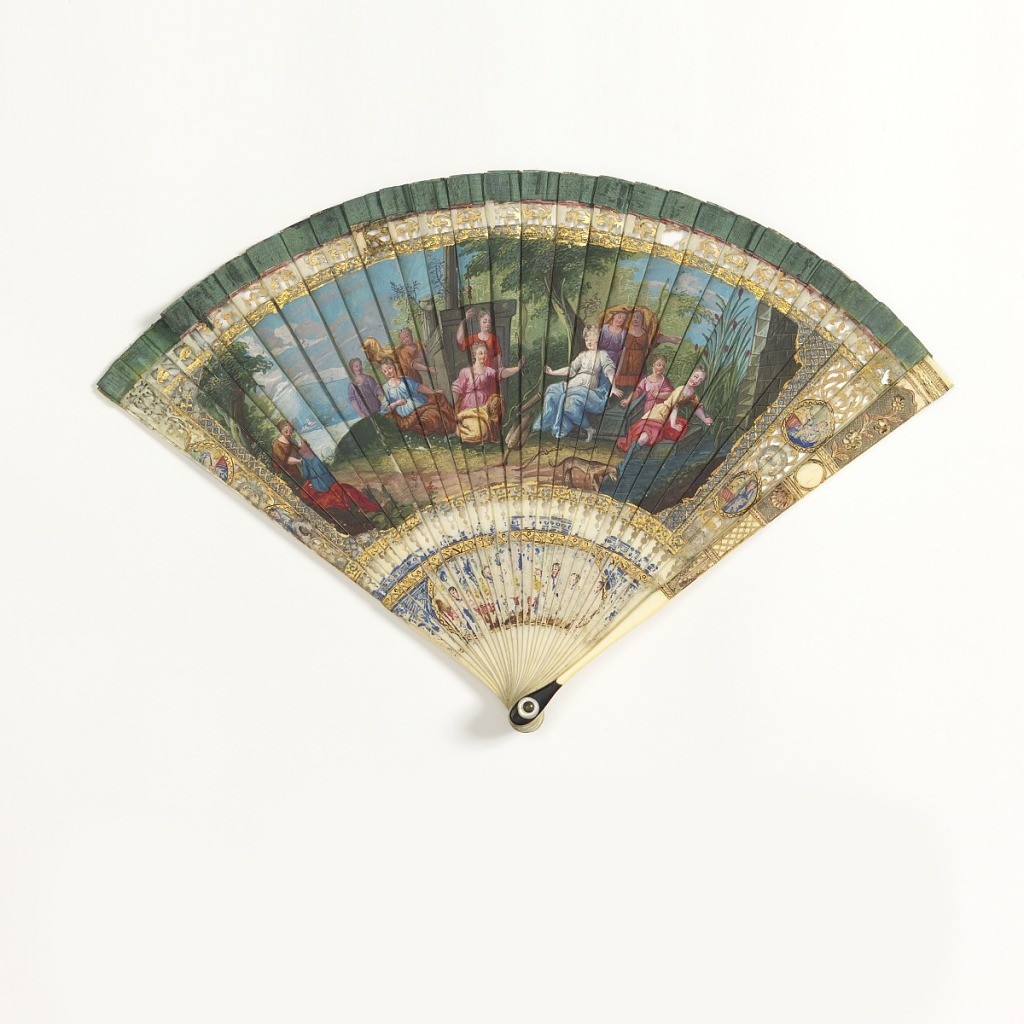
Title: Brisé fan
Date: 1690–1710
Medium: Ivory sticks painted with gouache, silk ribbon
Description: Brisé fan with painted ivory sticks. Obverse: a gathering of women hunting water fowl; below are chinoiserie figures. Reverse: the same scene in reverse as a line drawing.